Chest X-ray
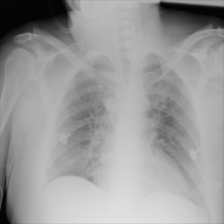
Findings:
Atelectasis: negative
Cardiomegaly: negative
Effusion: negative
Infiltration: negative
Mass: negative
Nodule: negative
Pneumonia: negative
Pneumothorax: negative
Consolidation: positive
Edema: positive
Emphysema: negative
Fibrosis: negative
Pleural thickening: negative
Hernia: negative